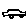
Label: car